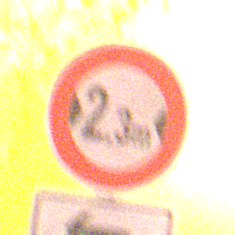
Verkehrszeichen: TatsaechlicheBreite2Komma3
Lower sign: RichtungsangabeDurchPfeile2
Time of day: Night
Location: Outdoor (Nature)
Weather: Clear
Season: NotSpecified
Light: Natural